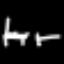
Label: bed